Question: I am wanting to create a table as a header in LaTeX. 3 columns, the first cell must span two rows, the second cell must span two rows and the third cell must be split between the two rows. So 4 cells total but 3 columns like the picture below. Im having trouble with the spacing when I try and split the last column into two rows.

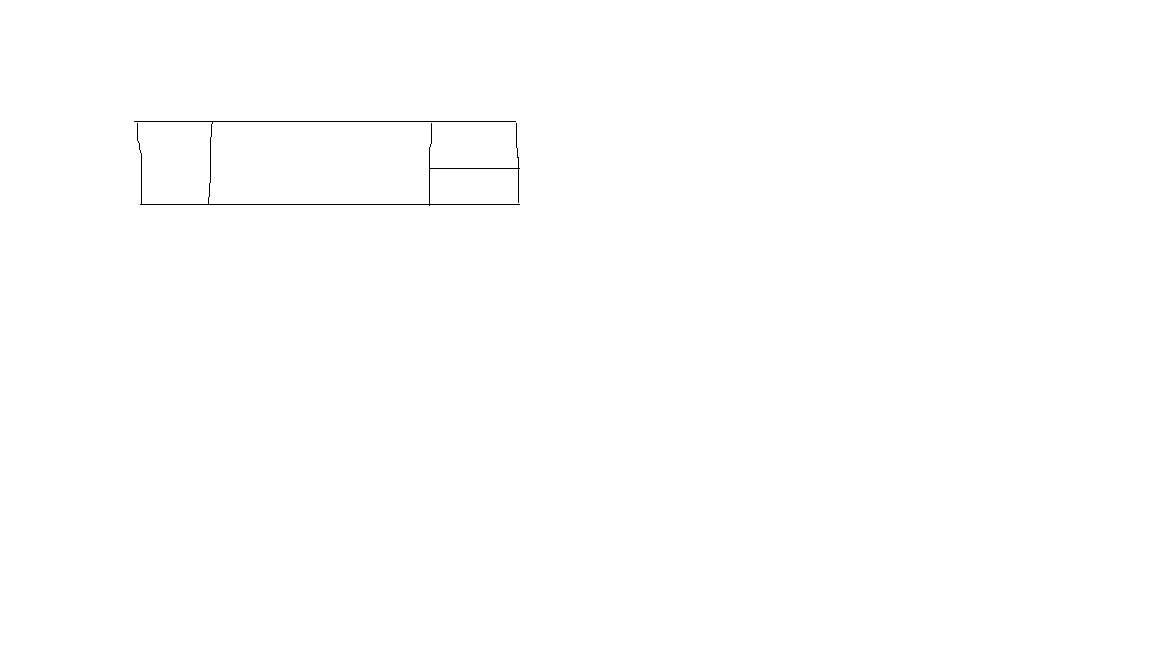
Answer: One first sketch:
'''
\documentclass{article}
\usepackage{multirow}
\begin{document}
\begin{tabular}{|c|c|c|}
\hline
\multirow{2}{*}{Some text A} & \multirow{2}{*}{Some text B} & Some text C\\
\cline{3-3}
& & Some text D\\
\hline
\end{tabular}
\end{document}
'''
This gives you:
<URL>
It is not clear to me if you want your middle column to be larger than the two on the sides. Anyway, see <URL>!